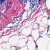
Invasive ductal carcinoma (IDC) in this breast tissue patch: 0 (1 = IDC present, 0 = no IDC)